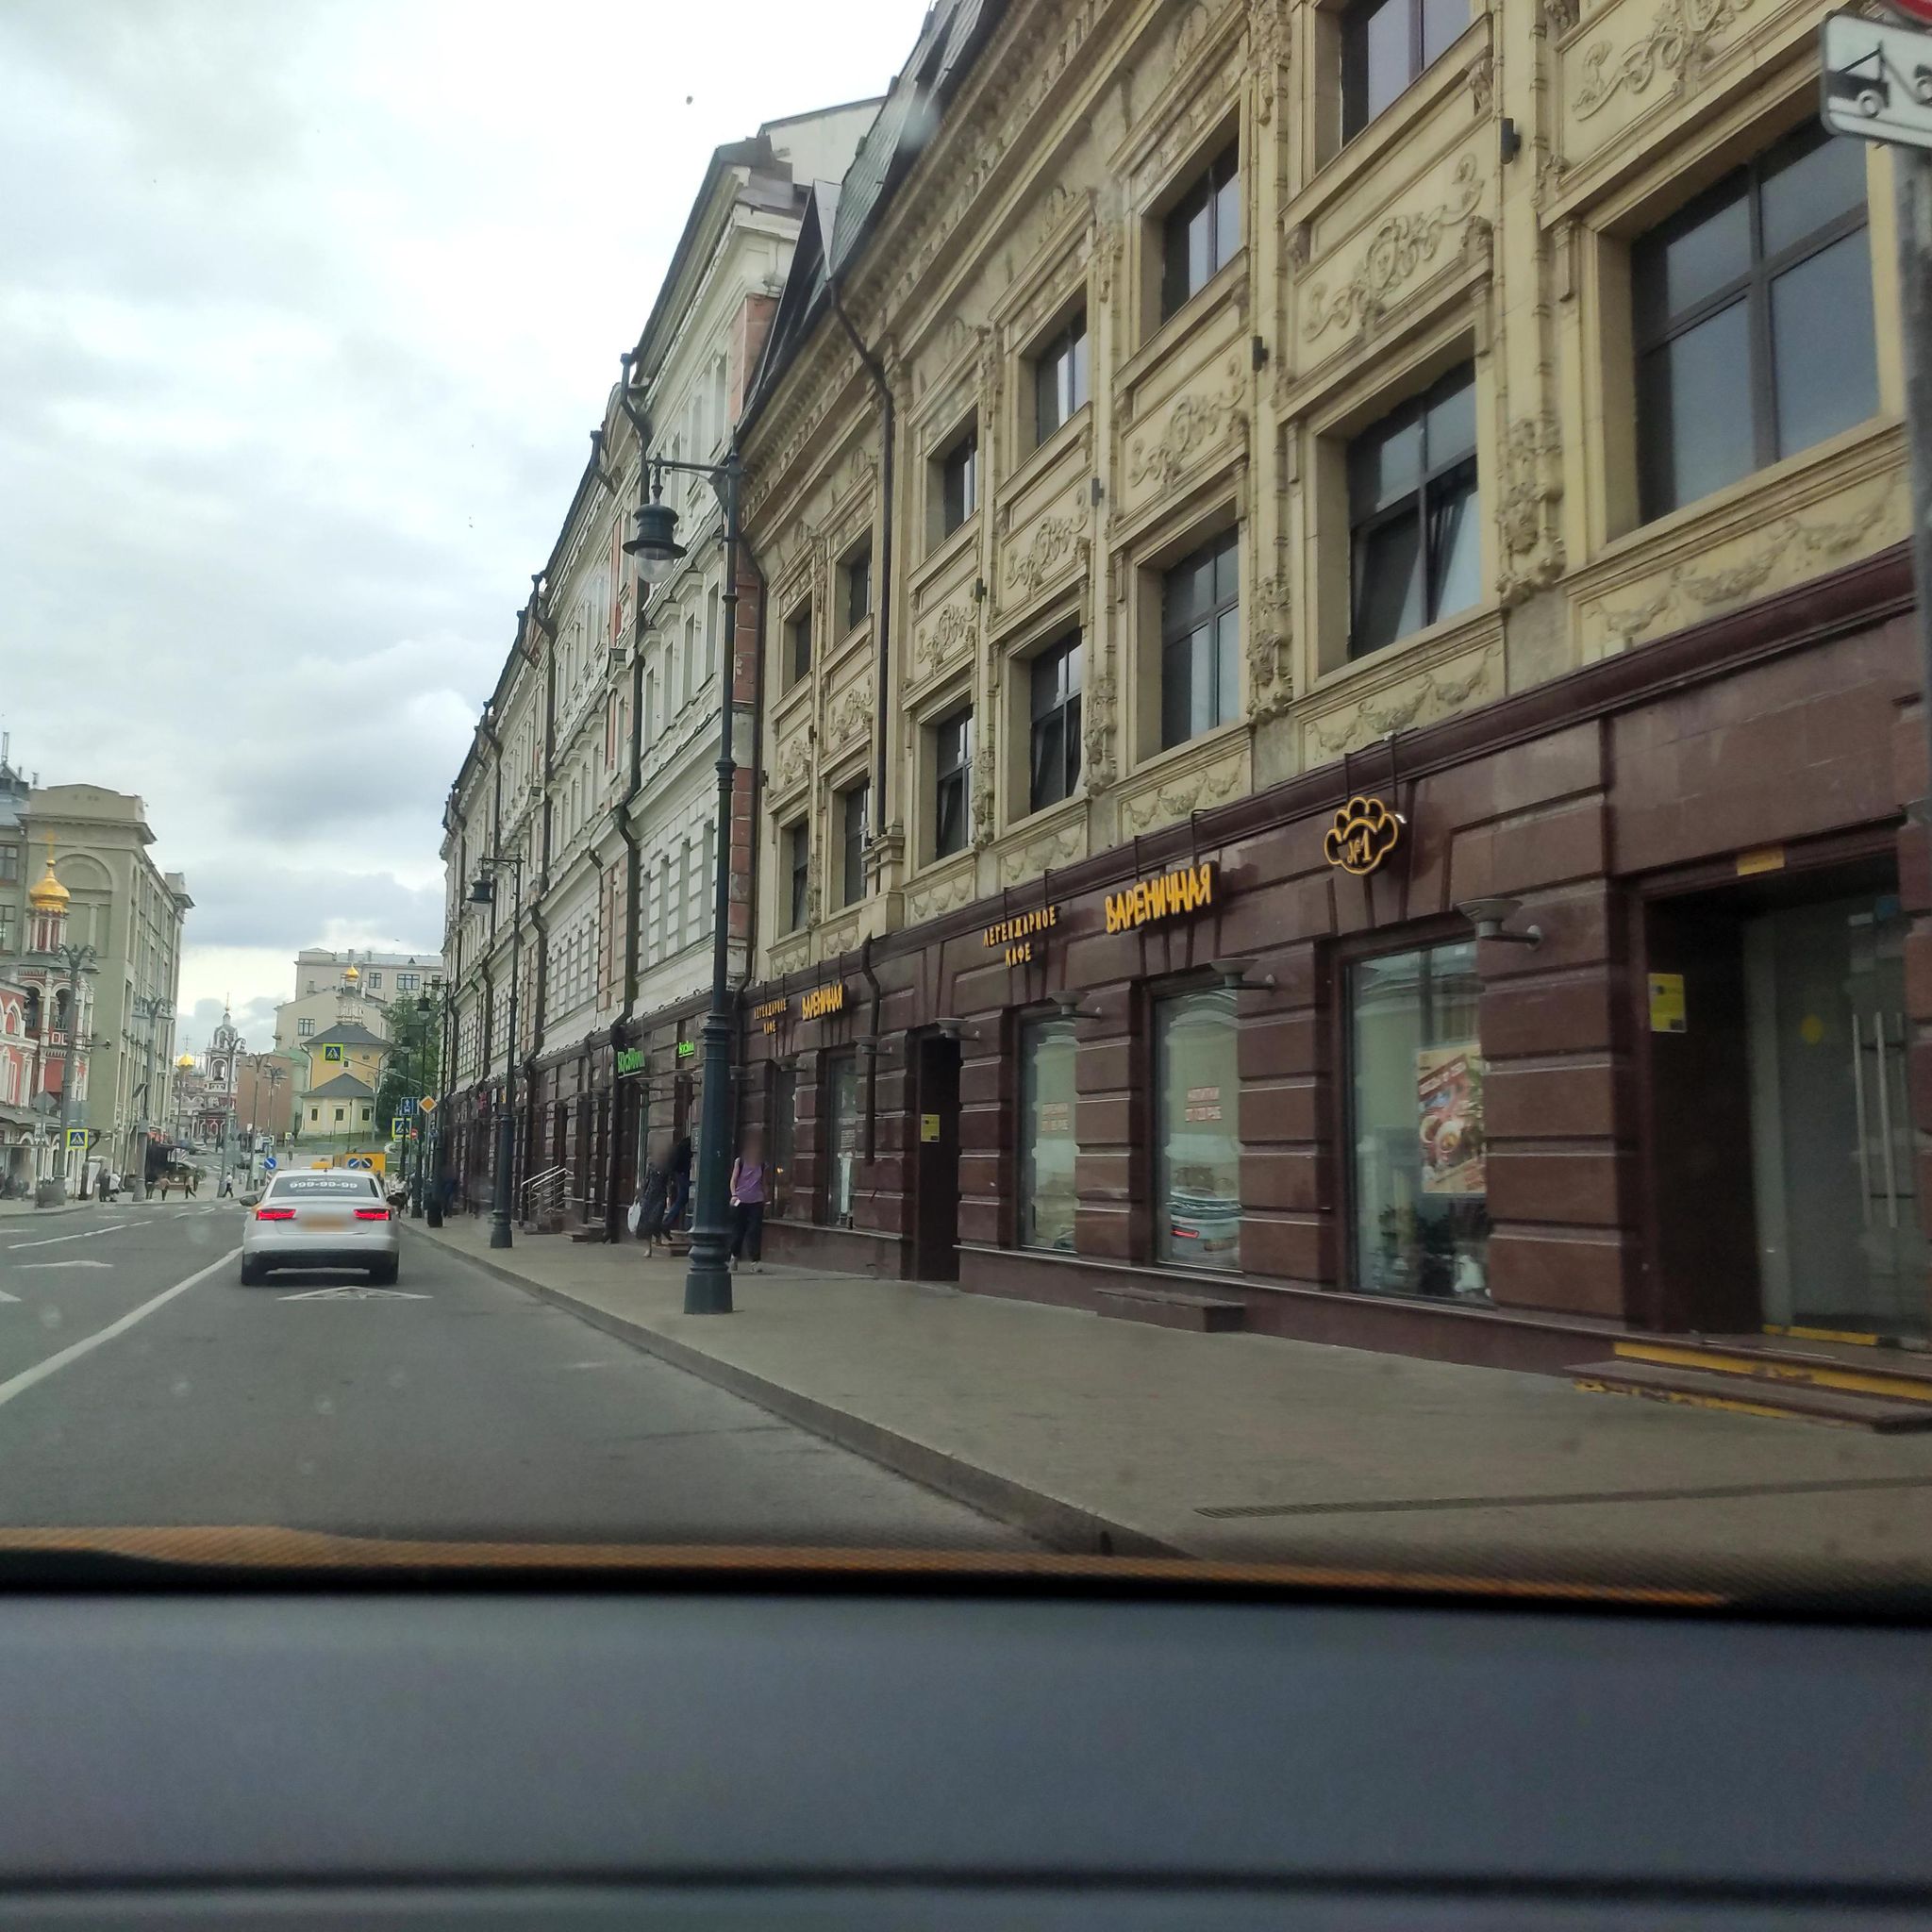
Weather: cloudy
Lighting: day
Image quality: good
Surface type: driving surface
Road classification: footway
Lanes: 1
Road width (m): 2.1
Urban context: urban centre
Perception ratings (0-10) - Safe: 4.79, Lively: 7.66, Beautiful: 1.47, Boring: 0.85, Depressing: 6.73, Wealthy: 3.29